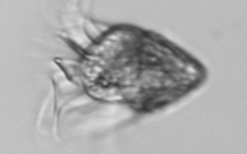
Label: Strombidium_morphotype1